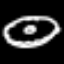
Label: donut